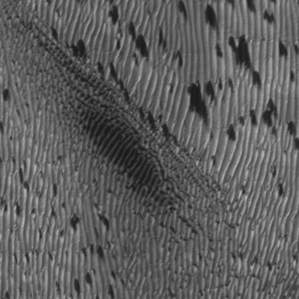
Label: frost